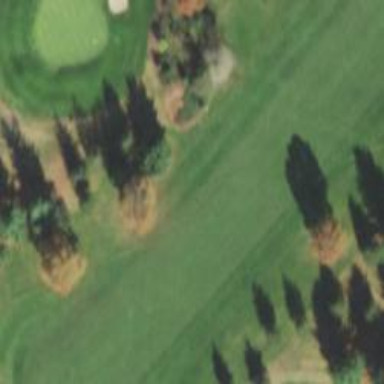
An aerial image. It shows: Grassy area designated as golf fairway.